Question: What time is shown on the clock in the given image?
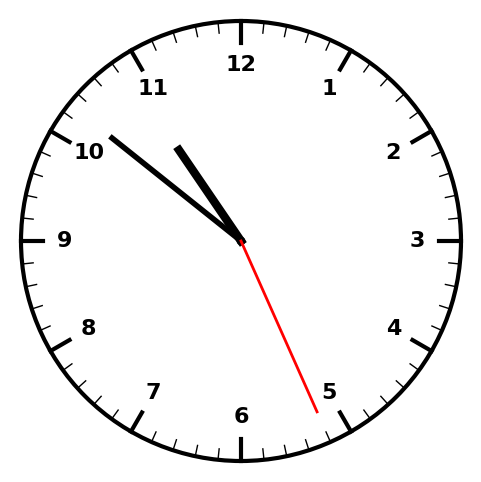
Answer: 10:51:26